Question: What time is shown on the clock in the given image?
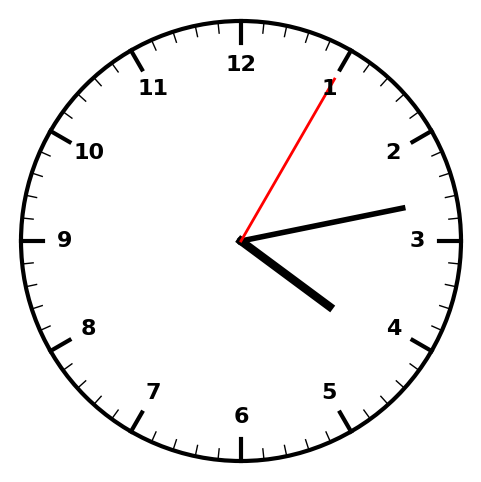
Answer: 04:13:05